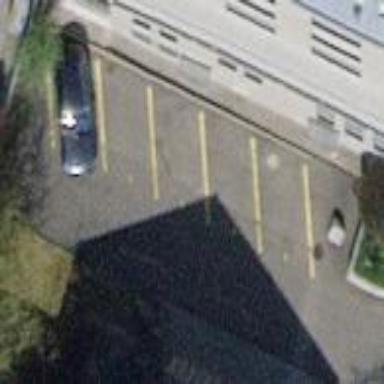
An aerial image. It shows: Parking area with surface.